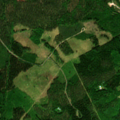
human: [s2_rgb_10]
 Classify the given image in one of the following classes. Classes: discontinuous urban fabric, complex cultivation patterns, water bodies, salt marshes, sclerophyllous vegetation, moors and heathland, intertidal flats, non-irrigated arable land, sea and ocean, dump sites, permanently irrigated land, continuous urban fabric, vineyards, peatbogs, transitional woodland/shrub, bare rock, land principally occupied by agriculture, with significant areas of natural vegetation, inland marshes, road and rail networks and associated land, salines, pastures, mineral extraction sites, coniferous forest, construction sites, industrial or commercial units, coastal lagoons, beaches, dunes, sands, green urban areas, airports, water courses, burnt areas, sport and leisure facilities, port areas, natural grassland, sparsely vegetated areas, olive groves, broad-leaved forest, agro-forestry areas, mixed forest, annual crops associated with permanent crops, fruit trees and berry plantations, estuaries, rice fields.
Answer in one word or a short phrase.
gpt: coniferous forest, mixed forest, transitional woodland/shrub